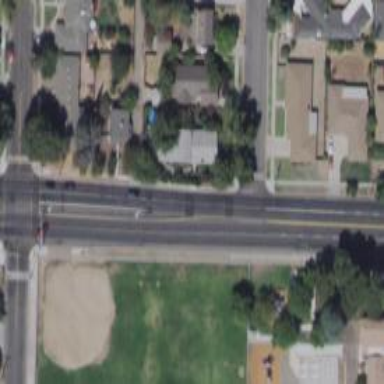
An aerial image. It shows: Secondary road with asphalt surface.